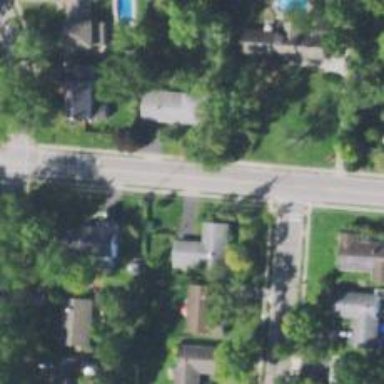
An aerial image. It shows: Residential driveway used as service road.